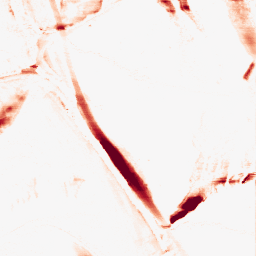
Category: morphological
Decomposition family: morphological_ellipse
Decomposition parameters: operation: opening
width: 5
height: 30
Upsampling method: sinc_hamming
Upsampling parameters: scale: 4
kernel_size: 16
Upsampling scale: 4